Question: As shown below, I have a graph. Inside each vertex point (i.e. circle) is a number.
I prepare this graph as such. First I place a circle on the coordinates of each vertex using the following code:
'''
plot(vertexCoords(1,:),vertexCoords(2,:),'o',...
'MarkerFaceColor',[0.90 0.90 0.90],...
'MarkerSize',30,'MarkerEdgeColor','k','LineWidth',2);
'''
Then, I overlay a text object as follows:
'''
text(vertexCoords(1,:),vertexCoords(2,:),num2cell(valueVector),...
'HorizontalAlignment','center');
'''
I would like to choose a certain 'colormap', and have the color of each circle be proportional to the number in the circle (the number can range from 0 to 1). How do I go about doing this?

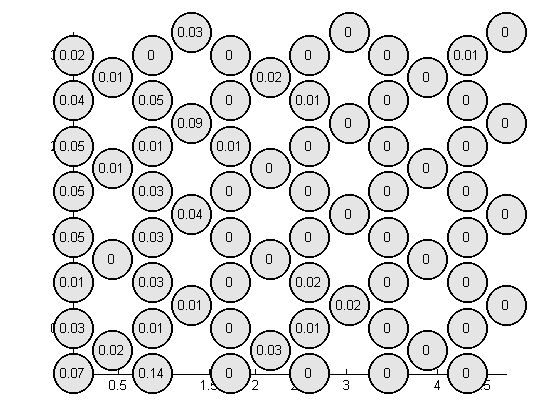
Answer: I think you can do this with the scatter command instead of plot command. Please see below...'% for random values vertexCoords=rand([5 2]); % for arbitrary values valuevector=[4 5]; figure % scatter(X,Y,S,C) where X,Y: coordinates, S:size (I set it to 500 here), C:Color scatter(vertexCoords(1,:),vertexCoords(2,:),500,(valuevector), 'filled') colormap(autumn) hold on text(vertexCoords(1,:),vertexCoords(2,:),num2cell(valuevector),... 'HorizontalAlignment','center');'